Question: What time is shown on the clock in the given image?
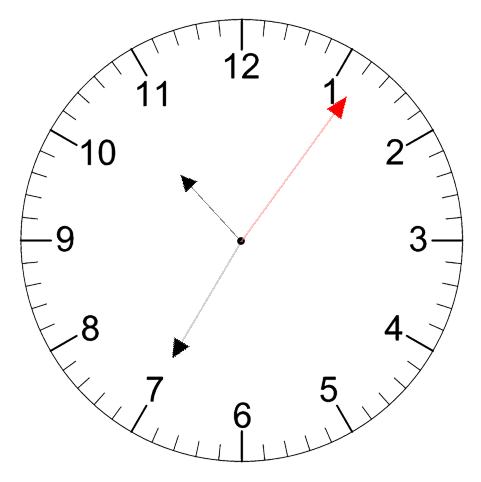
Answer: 10:35:06